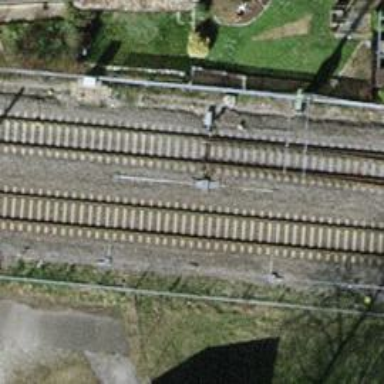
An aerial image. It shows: Railway switch.